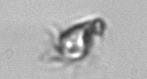
Label: Paratontonia_gracillima